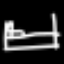
Label: bed